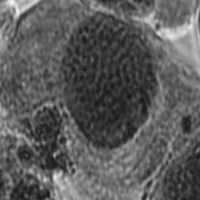
Label: telophase